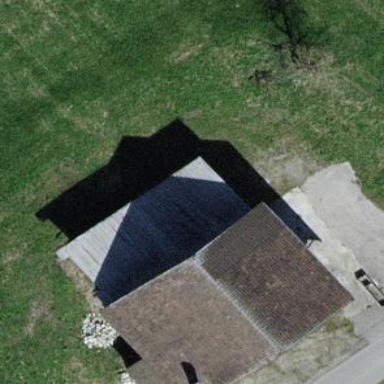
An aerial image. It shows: Shed.